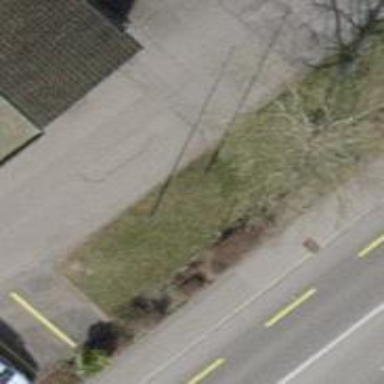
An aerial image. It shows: Flagpole structure.